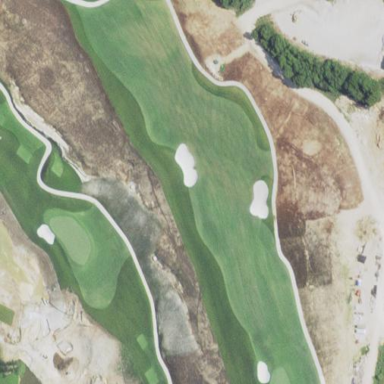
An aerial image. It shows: Rough area on grassy golf course.